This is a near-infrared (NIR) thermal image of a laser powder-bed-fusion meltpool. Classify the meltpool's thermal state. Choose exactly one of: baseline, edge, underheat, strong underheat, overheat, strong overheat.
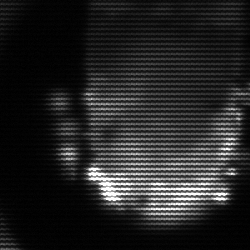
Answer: baseline